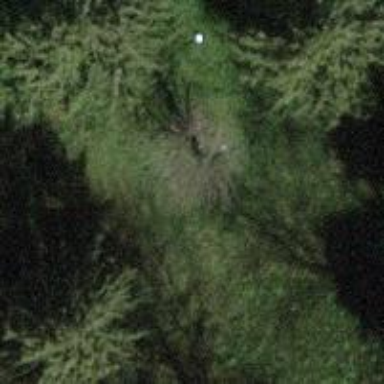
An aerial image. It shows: Needle-leaved tree in its natural environment.